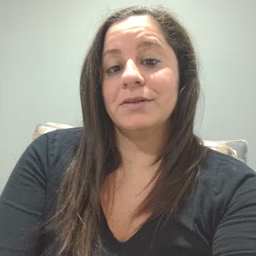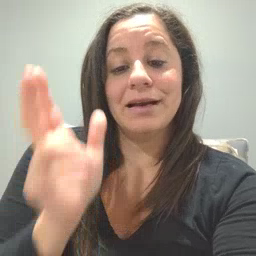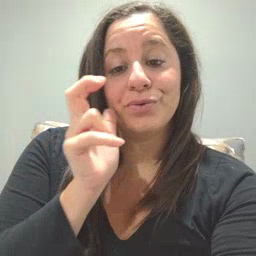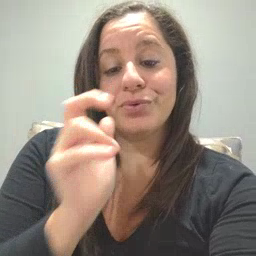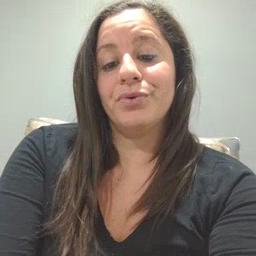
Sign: hear